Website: walmart
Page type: account-selection
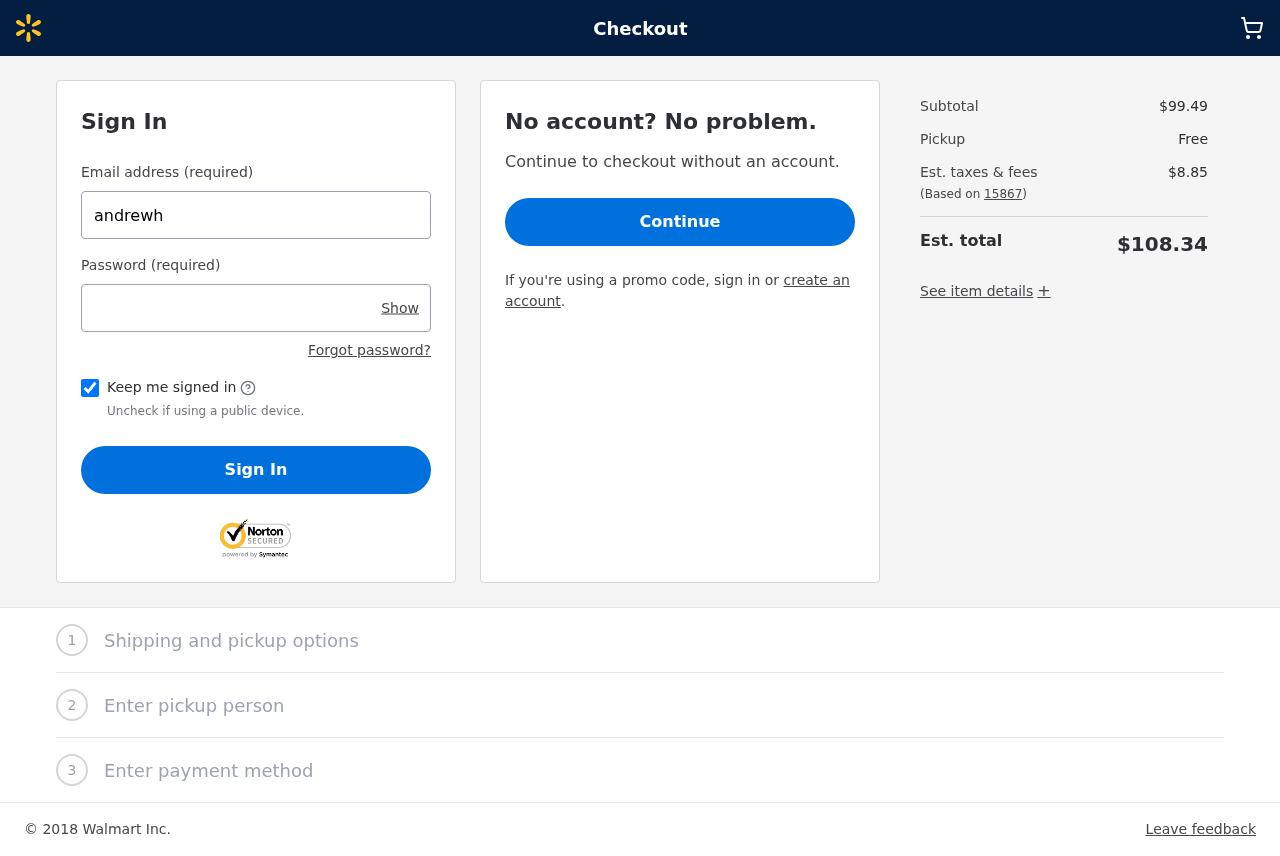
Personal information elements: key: PII_LOGIN_USERNAME
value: andrewhendricks10
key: PII_POSTCODE
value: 15867
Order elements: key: ORDER_SUBTOTAL
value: $99.49
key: ORDER_TAX
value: $8.85
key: ORDER_TOTAL
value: $108.34